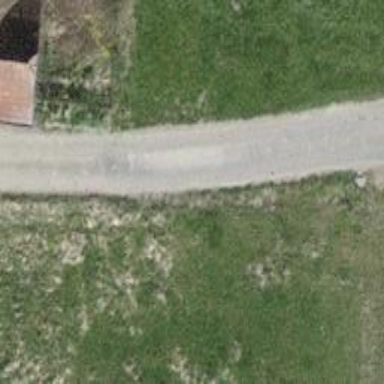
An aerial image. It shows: Service road with grade 1 tracktype.